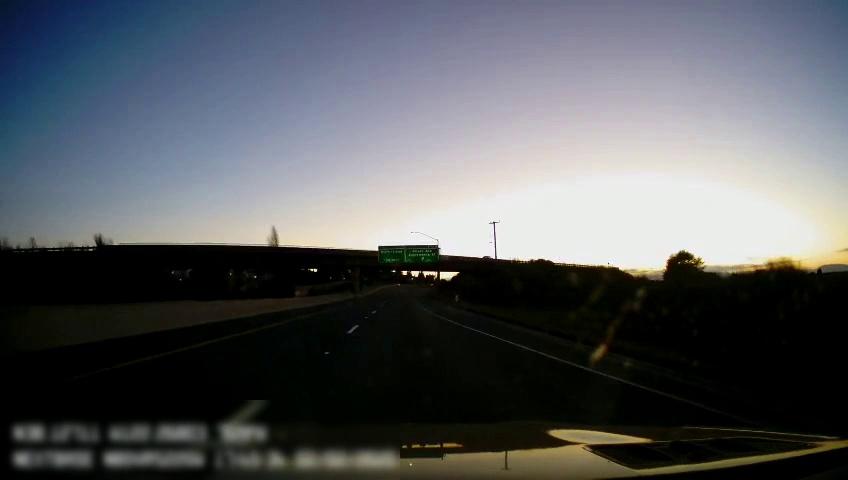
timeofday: Dusk/Dawn/Twilight
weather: Sunny
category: Drivable Space
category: Lanes | Current Lane
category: Lanes | Current Lane
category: Lanes | Alternate Lane
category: Traffic | Signs
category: Traffic | Signs